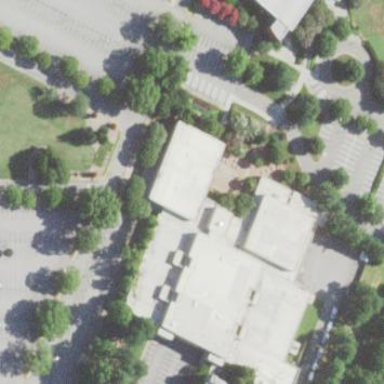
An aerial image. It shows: University building used for commercial purposes.